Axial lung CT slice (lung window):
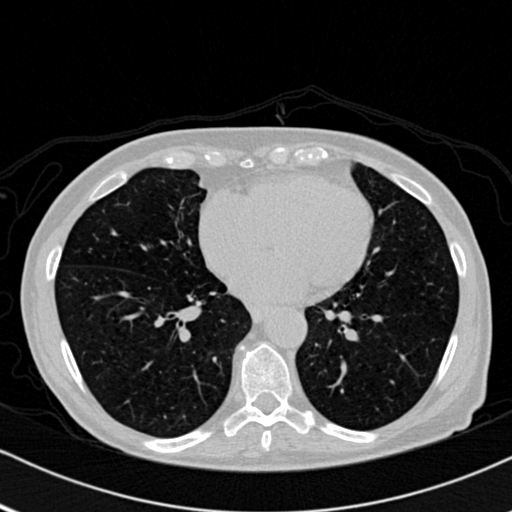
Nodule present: no